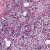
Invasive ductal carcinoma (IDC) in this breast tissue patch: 1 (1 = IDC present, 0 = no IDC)